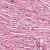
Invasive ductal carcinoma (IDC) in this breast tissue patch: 1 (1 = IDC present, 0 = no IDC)